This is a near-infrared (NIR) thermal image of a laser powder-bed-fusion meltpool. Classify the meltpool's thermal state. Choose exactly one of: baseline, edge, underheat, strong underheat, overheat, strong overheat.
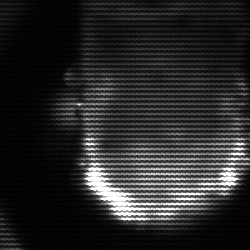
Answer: baseline